Question: Count the number of objects in the diagram.
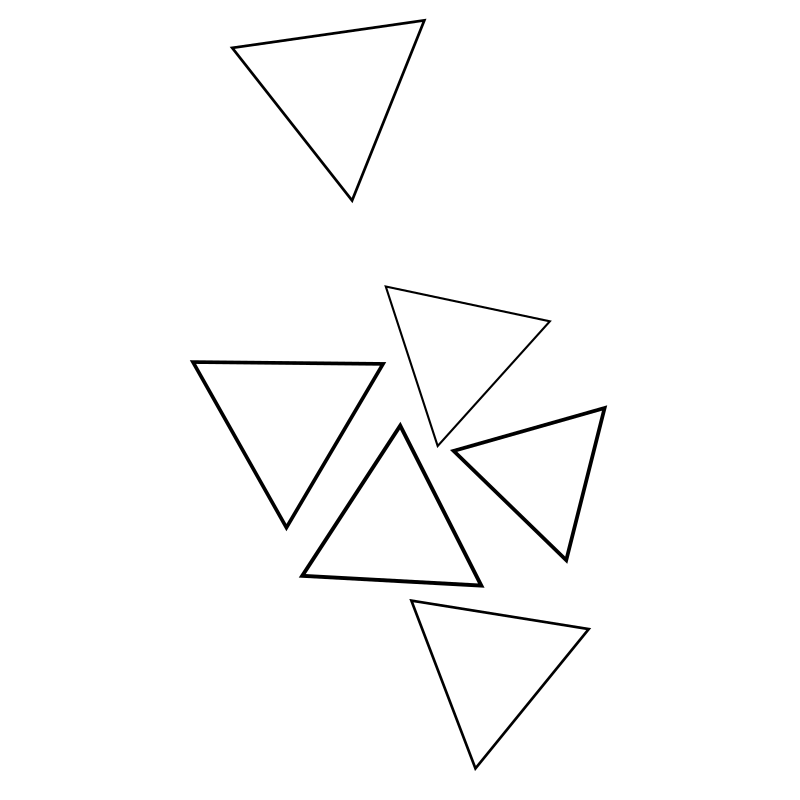
Answer: 6